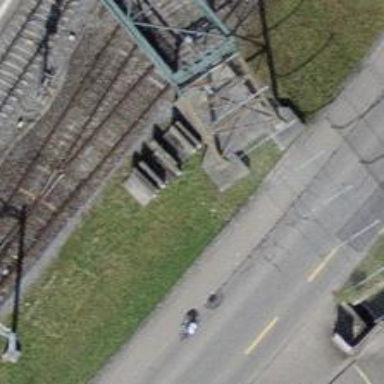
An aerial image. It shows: Pylon for aerialway.